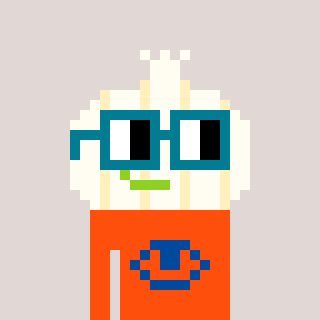
a pixel art character with square dark green glasses, a garlic-shaped head and a orange-colored body on a warm background